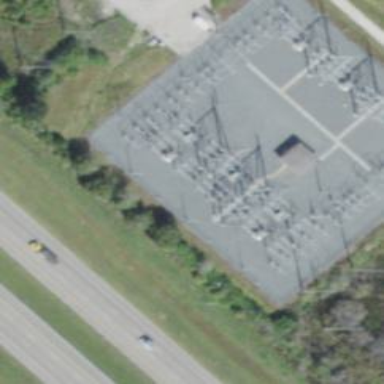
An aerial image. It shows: Switch used for power control.